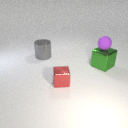
small red metal cube in front of large green metal cube